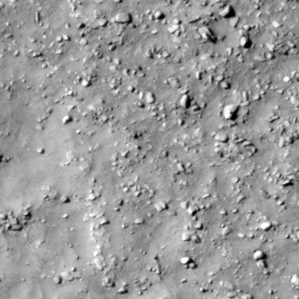
Label: non_frost